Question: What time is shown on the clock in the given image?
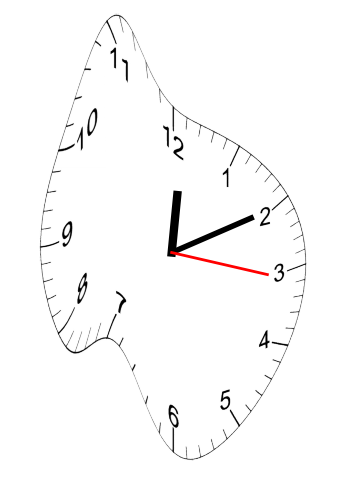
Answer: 12:10:16